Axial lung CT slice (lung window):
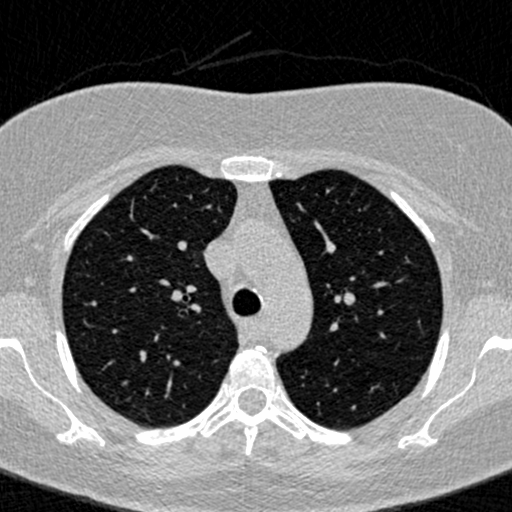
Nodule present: no